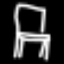
Label: chair